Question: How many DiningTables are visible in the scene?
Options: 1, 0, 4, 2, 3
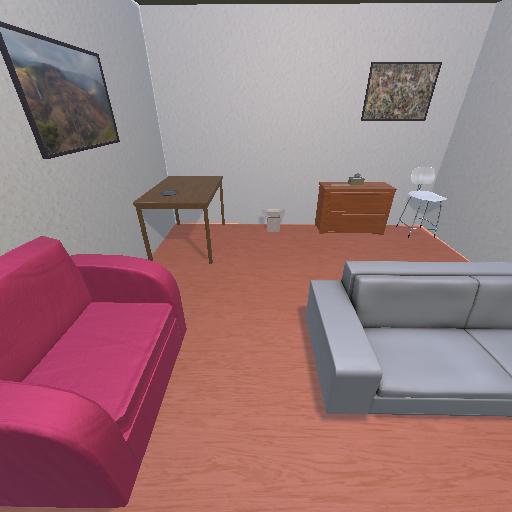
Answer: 1